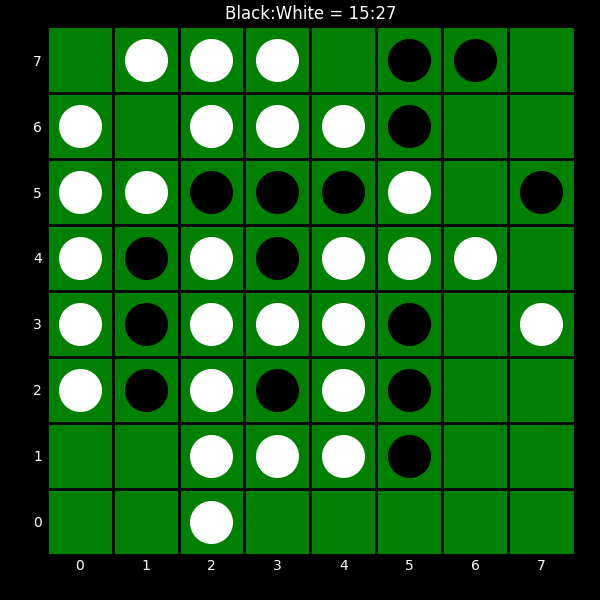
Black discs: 15
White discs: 27